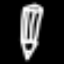
Label: pencil